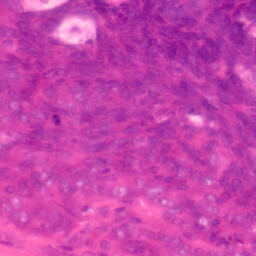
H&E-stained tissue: Colon